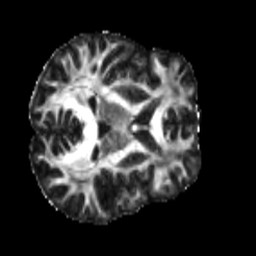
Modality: FA
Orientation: axial
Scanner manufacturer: siemens
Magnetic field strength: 3 T
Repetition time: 4 s
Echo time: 0.0594 s